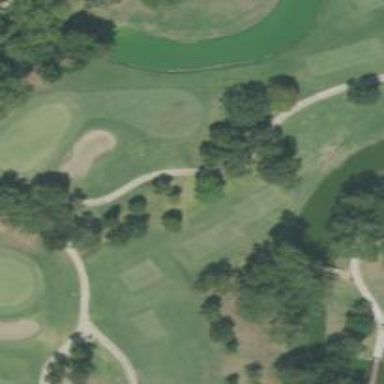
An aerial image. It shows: Path for both road and golf.